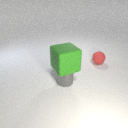
large green rubber cube above small gray metal cylinder